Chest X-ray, AP view. Patient: 23 years old, sex M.
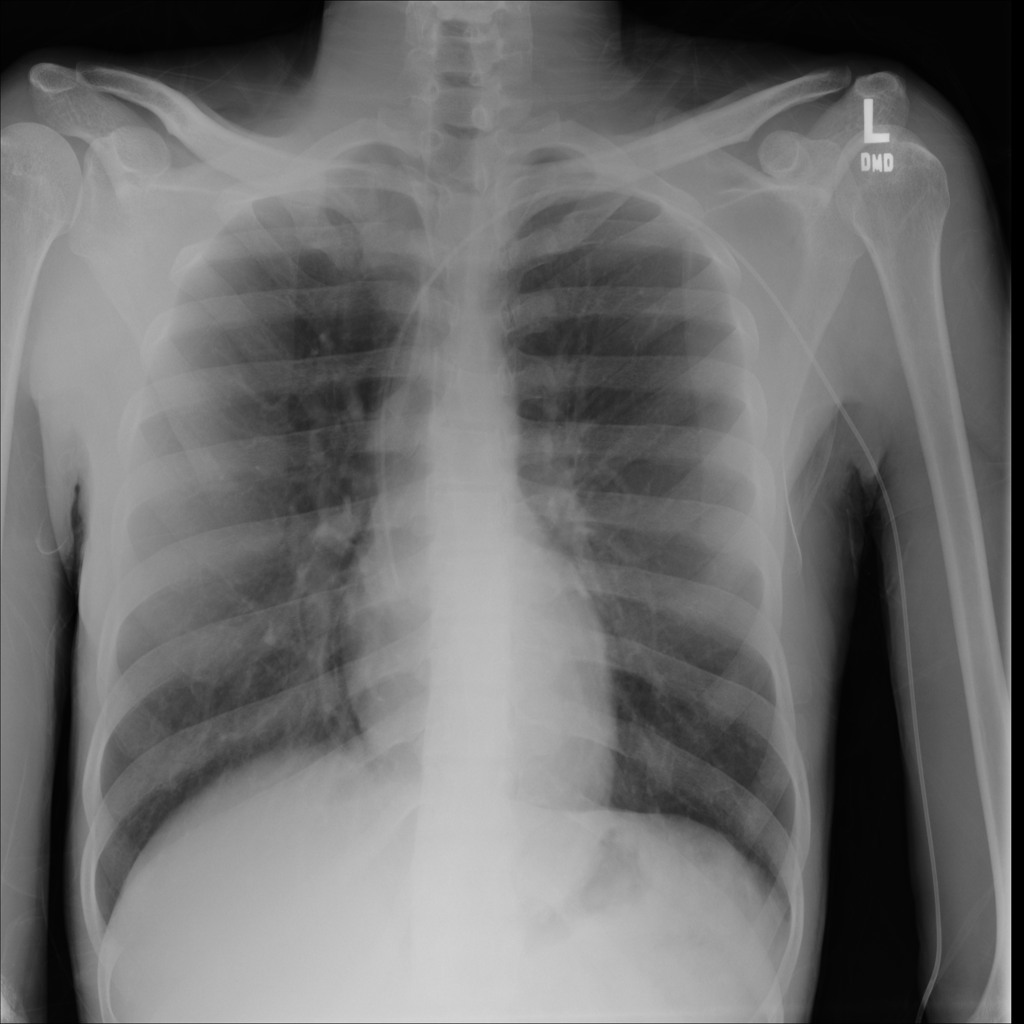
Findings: No Finding